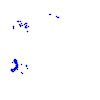
Particle: kaon